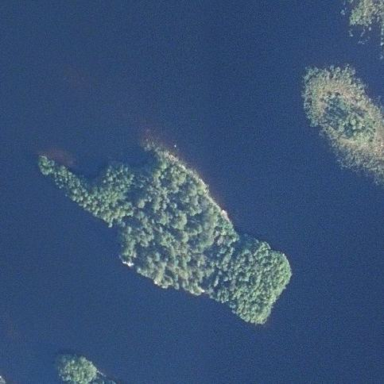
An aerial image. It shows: Islet.